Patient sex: F
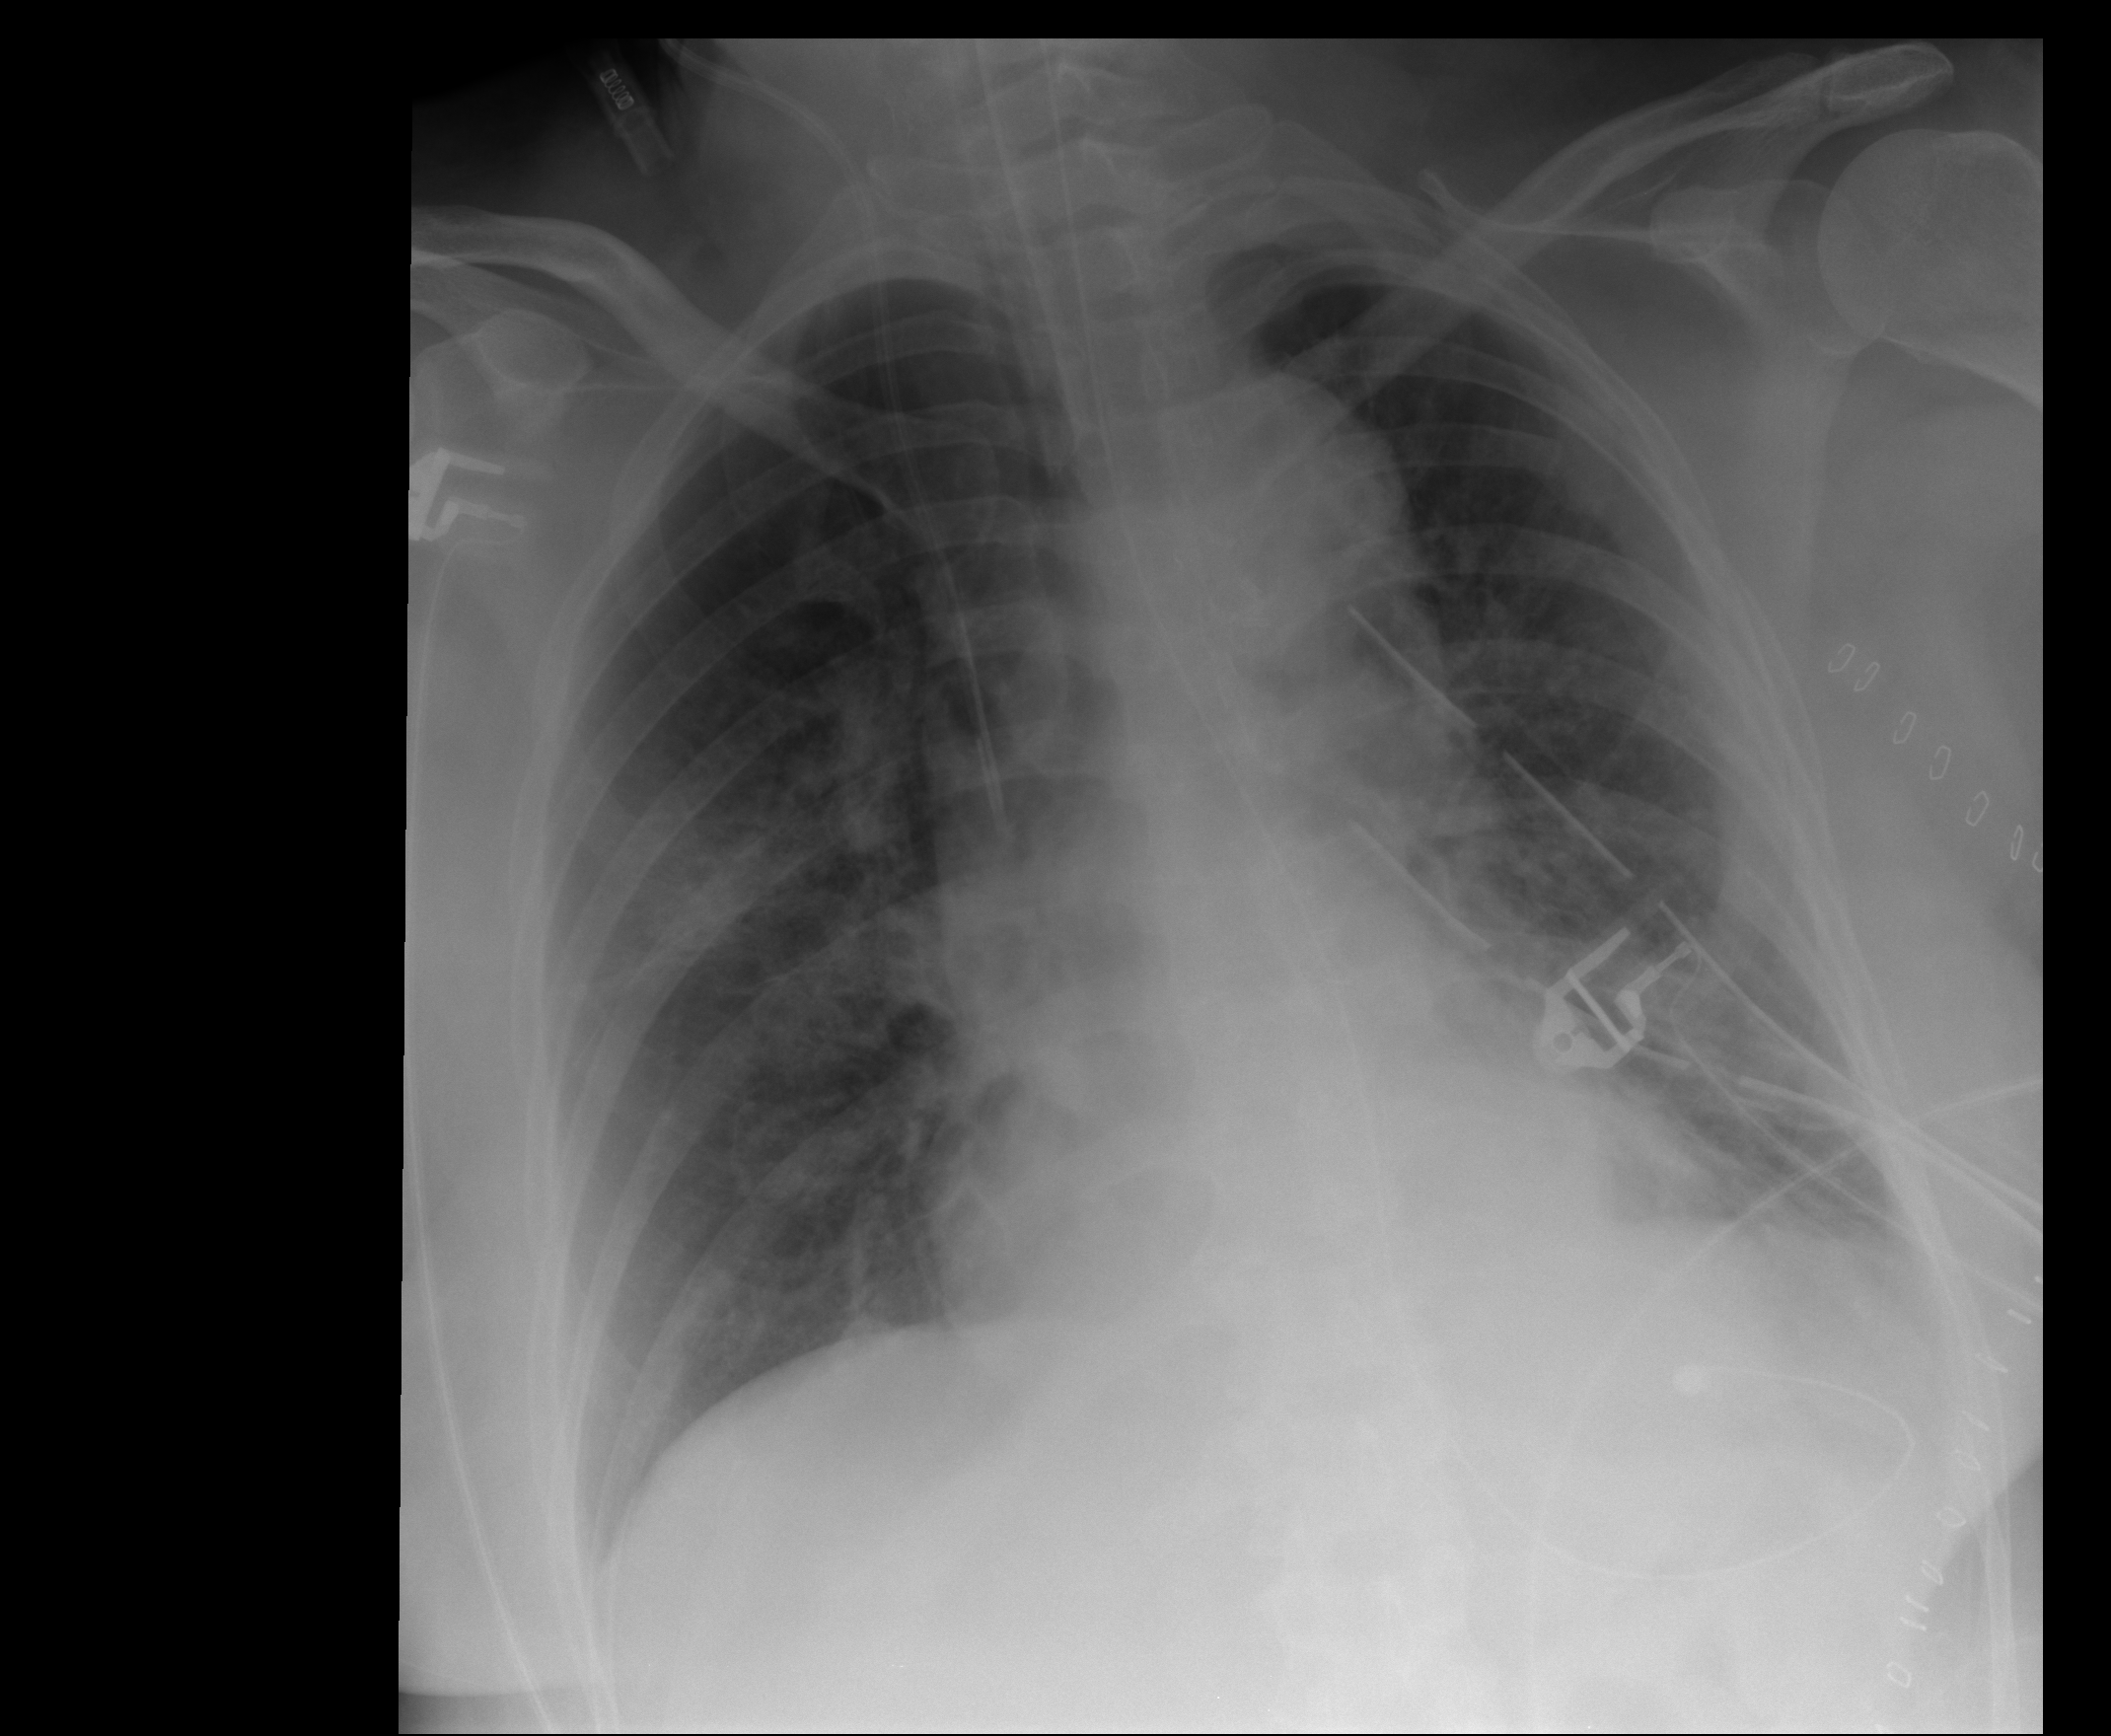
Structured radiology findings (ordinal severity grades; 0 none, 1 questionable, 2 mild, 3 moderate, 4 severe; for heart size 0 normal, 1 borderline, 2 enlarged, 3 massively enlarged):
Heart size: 0
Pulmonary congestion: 1
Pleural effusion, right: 0
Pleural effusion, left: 1
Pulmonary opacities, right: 2
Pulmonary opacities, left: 0
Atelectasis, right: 2
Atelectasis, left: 2